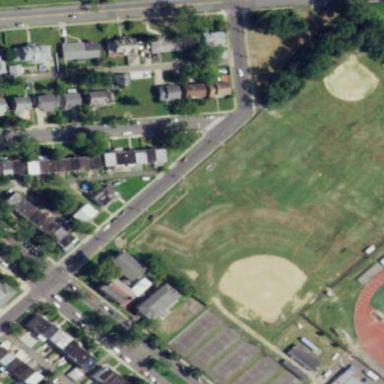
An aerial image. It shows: Baseball pitch for leisure and sports activities.